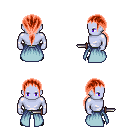
a pixel art fantasy rpg character, male body template, dark elf, purple skin, overskirt, teal pants, red ponytail hairstyle, black shoes, dagger, four views (front, back, left, right), 2x2 character sprite sheet, small pixel art, hard edges, no anti-aliasing